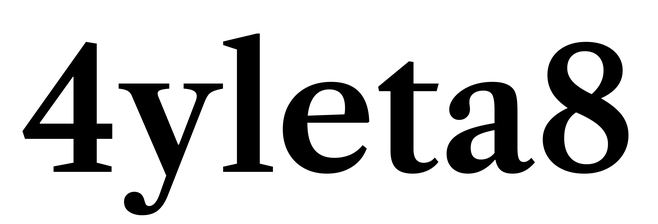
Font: LibreCaslonText_SemiBold